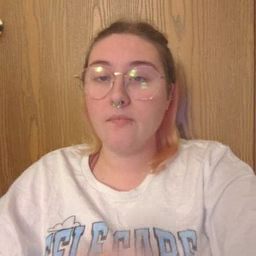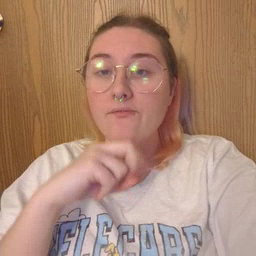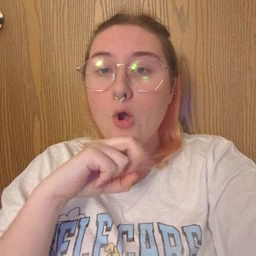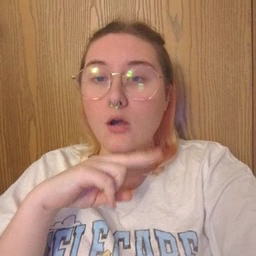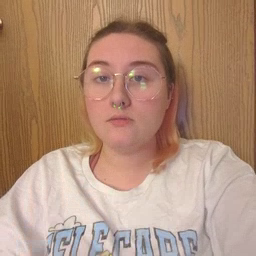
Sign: frog